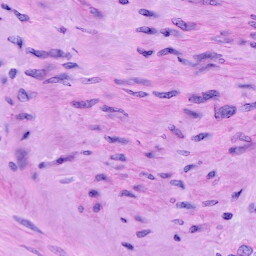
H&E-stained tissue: Cervix